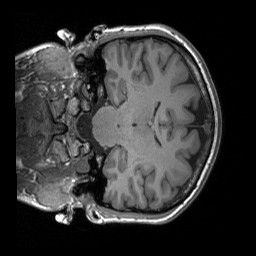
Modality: T1w
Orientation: coronal
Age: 27
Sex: female
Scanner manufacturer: siemens
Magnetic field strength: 3 T
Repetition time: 1.9 s
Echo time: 0.00227 s